Question: look at this image

see the white are below the grey... find me a cure
'''
<table border="0" cellpadding="0" cellspacing="0" height="30">
<tr>
<td>
<div class="mainmenu">
<ul>
<li class="li_nc"><a href="/" target="_self" >HOME</a></li>
<li class="li_hc"><a href="#" >PROGRAMS</a><ul class="ul_ch">
<li class="li_hc"><a href="#" >Engineering</a><ul class="ul_ch">
<li class="li_nc"><a href="#" >BEE ( Electronics 4 Years )</a></li>
<li class="li_nc"><a href="#" >BEE ( Tele Comm. 4 Years )</a></li>
<li class="li_nc"><a href="#" >BSE ( Software 4 Years )</a></li>
<li class="li_nc"><a href="#" >BCE (Computer 4 Years)</a></li>
</ul></li>
<li class="li_hc"><a href="#" >Management Sciences</a><ul class="ul_ch">
<li class="li_nc"><a href="#" >BBA ( Years )</a></li>
<li class="li_nc"><a href="#" >MBA ( 3 Years )</a></li>
<li class="li_nc"><a href="#" >MBA ( 2 1/2 Years )</a></li>
<li class="li_nc"><a href="#" >MBA ( 1 1/2 Years )</a></li>
<li class="li_nc"><a href="#" >MBA ( Weekend )</a></li>
<li class="li_nc"><a href="#" >MBA ( Pharma )</a></li>
<li class="li_nc"><a href="#" >Ph.D Management</a></li>
</ul></li>
<li class="li_hc"><a href="#" >Earth & Environmental Sciences</a><ul class="ul_ch">
<li class="li_nc"><a href="#" >BS ( Geology\Geophysics )</a></li>
<li class="li_nc"><a href="#" >MS ( Geology\Geophysics )</a></li>
<li class="li_nc"><a href="#" >MS ( Environmental Policy & Management )</a></li>
<li class="li_nc"><a href="#" >MS & Ph.D ( Environmental )</a></li>
</ul></li>
<li class="li_hc"><a href="#" >Professional Psychology</a><ul class="ul_ch">
<li class="li_nc"><a href="#" >BS ( 4 Years )</a></li>
<li class="li_nc"><a href="#" >PMD ( 1 Year )</a></li>
<li class="li_nc"><a href="#" >M. Phil ( 1-2 Years )</a></li>
<li class="li_nc"><a href="#" >Ph.D ( 2-3 Years )</a></li>
</ul></li>
<li class="li_hc"><a href="#" >Marine & Maritime Sciences</a><ul class="ul_ch">
<li class="li_nc"><a href="#" >MBA ( 1-5 Years )</a></li>
<li class="li_nc"><a href="#" >MBA ( Maritime 2-5 Years )</a></li>
<li class="li_nc"><a href="#" >MBA ( Maritime 3 Years )</a></li>
<li class="li_nc"><a href="#" >MSC ( Geophysics 2 Years )</a></li>
</ul></li>
<li class="li_nc"><a href="#" >Graduate & Applie Sciences</a></li>
<li class="li_hc"><a href="#" >Humanities & Social Sciences</a><ul class="ul_ch">
<li class="li_nc"><a href="#" >BSS ( 4 Years )</a></li>
</ul></li>
<li class="li_hc"><a href="#" >Medical & Dental Sciences</a><ul class="ul_ch">
<li class="li_nc"><a href="#" >MBBS ( 5 Years )</a></li>
</ul></li>
<li class="li_hc"><a href="#" >Legal Studies</a><ul class="ul_ch">
<li class="li_nc"><a href="#" >LLB ( 5 Years )</a></li>
</ul></li>
</ul></li>
<li class="li_hc"><a href="#" >ADMISSIONS</a><ul class="ul_ch">
<li class="li_nc"><a href="#" >General Info</a></li>
<li class="li_nc"><a href="#" >Eligibility</a></li>
<li class="li_nc"><a href="#" >Admissions Procedure</a></li>
<li class="li_nc"><a href="#" >Freshmen Orientation</a></li>
<li class="li_nc"><a href="#" >How To Apply ?</a></li>
<li class="li_nc"><a href="#" >Prospectus</a></li>
</ul></li>
<li class="li_hc"><a href="#" >ACADEMICS</a><ul class="ul_ch">
<li class="li_nc"><a href="#" >Semester System</a></li>
<li class="li_nc"><a href="#" >Examination System</a></li>
<li class="li_nc"><a href="#" >Course\Syllabus</a></li>
<li class="li_nc"><a href="#" >Faculty Evaluation</a></li>
<li class="li_nc"><a href="#" >Rules & Regulations</a></li>
<li class="li_nc"><a href="#" >Degree Recognition</a></li>
</ul></li>
<li class="li_hc"><a href="#" >FACILITIES</a><ul class="ul_ch">
<li class="li_nc"><a href="#" >Student Support Facilities</a></li>
<li class="li_nc"><a href="#" >Laboratories</a></li>
<li class="li_nc"><a href="#" >Computer Laboratories</a></li>
<li class="li_nc"><a href="#" >Audio & Visual Facilities</a></li>
<li class="li_nc"><a href="#" >Medical Services</a></li>
<li class="li_nc"><a href="#" >Security Services</a></li>
<li class="li_nc"><a href="#" >Sports Facilities</a></li>
<li class="li_nc"><a href="#" >Study & Excursion Trips</a></li>
<li class="li_nc"><a href="#" >Cafeterias & Dinning</a></li>
</ul></li>
<li class="li_hc"><a href="#" >FACULTY</a><ul class="ul_ch">
<li class="li_nc"><a href="#" >Islamabad Campus</a></li>
<li class="li_nc"><a href="#" >Karachi Campus</a></li>
</ul></li>
<li class="li_hc"><a href="#" >ABOUT</a><ul class="ul_ch">
<li class="li_nc"><a href="#" >History</a></li>
<li class="li_nc"><a href="#" >Board Of Governers</a></li>
<li class="li_nc"><a href="#" >Constituent Units</a></li>
<li class="li_nc"><a href="#" >Affiliated Units</a></li>
</ul></li>
<li class="li_nc"><a href="#" >CONTACT US</a></li>
<li class="li_nc"><a href="#" >VIRTUAL TOUR</a></li>
</ul>
</div>
</td>
</tr>
</table>
'''
Following is the CSS for this
'''
/* pull-down mainmenu css */
.mainmenu{
float : left;
width : 100%;
height : 30;
padding: 0;
margin-bottom:0;
margin-top:0;
margin-left:0;
margin-right:0;
border-width:0;
}
.mainmenu ul {
float: left;
width: 100%;
list-style: none;
line-height: 1;
color:#e0e0e0;
background: #474747;
padding: 0;
border: solid transparent;
border-width: 1px 0;
margin: 0 0 1em 0;
}
.mainmenu a, .mainmenu a:visited
{
display: block;
font-family:calibri;
font-size:13px;
font-weight:normal;
font-style:normal;
text-decoration:underline;
color: #e0e0e0;
text-decoration: none;
padding: 1em 1em;
}
.mainmenu ul ul a{
width:100%;
height:100%;
}
.mainmenu ul a{
width:1%;
}
.mainmenu li {
float: left;
margin:0;
padding:0;
}
.mainmenu ul li
{
float:left; position:relative;
}
.mainmenu ul li a
{
white-space:nowrap;
}
.mainmenu li ul {
position: absolute;
left: -999em;
height: auto;
width:15em;
background: #474747;
font-weight: normal;
border-width: 1px;
margin: 0;
}
.mainmenu li li {
width:15em ;
}
.mainmenu li li a{
width:13em ;
}
.mainmenu li ul {
margin: 0;
}
.mainmenu li ul ul {
margin: -2.8em 0 0 13.5em;
}
.ul_ch,
.mainmenu li:hover ul ul,
.mainmenu li li:hover ul ul,
.mainmenu li li li:hover ul ul,
.mainmenu li li li li:hover ul ul,
.mainmenu li li li li li:hover ul ul
{
left: -999em;
}
.mainmenu li:hover ul,
.mainmenu li li:hover ul,
.mainmenu li li li:hover ul,
.mainmenu li li li li:hover ul,
.mainmenu li li li li li:hover ul
{
left: auto;
}
.mainmenu li:hover>ul.ul_ch
{
left: auto;
}
.mainmenu li:hover{
background: #0552a7;
}
.mainmenu li:hover a,.mainmenu li:hover a:visited,.mainmenu li:hover a:hover,.mainmenu li a:hover{
color:#e0e0e0;
}
.mainmenu li:hover li a, .mainmenu li li:hover li a,
.mainmenu li li li:hover li a, .mainmenu li li li li:hover li a,
.mainmenu li:hover li a:visited, .mainmenu li li:hover li a:visited,
.mainmenu li li li:hover li a:visited, .mainmenu li li li li:hover li a:visited
{
color:#e0e0e0;
}
.mainmenu li li:hover, .mainmenu li li li:hover,
.mainmenu li li li li:hover , .mainmenu li li li li li:hover , .mainmenu li li li li li li:hover
{
background: #0552a7;
z-index:9999;
}
.mainmenu li li:hover a,.mainmenu li li li:hover a,
.mainmenu li li li li:hover a, .mainmenu li li li li li:hover a
{
color: #e0e0e0;
}
.mainmenu ul ul a, .mainmenu ul ul a:visited,
.mainmenu li li a, .mainmenu li li a:visited
{
color: #e0e0e0;
}
.mainmenu ul ul a:hover,
.mainmenu li:hover li:hover a,.mainmenu li:hover li:hover a:visited ,
.mainmenu li:hover li:hover li:hover a,.mainmenu li:hover li:hover li:hover a:visited,
.mainmenu li:hover li:hover li:hover li:hover a,.mainmenu li:hover li:hover li:hover li:hover a:visited ,
.mainmenu li:hover li:hover li:hover li:hover li:hover a,.mainmenu li:hover li:hover li:hover li:hover li:hover a:visited,
.mainmenu li:hover li:hover li:hover li:hover li:hover li:hover a,.mainmenu li:hover li:hover li:hover li:hover li:hover li:hover a:visited{
color: #e0e0e0;
}
.mainmenu li:hover li:hover li a,.mainmenu li:hover li:hover li a:visited ,
.mainmenu li:hover li:hover li:hover li a,.mainmenu li:hover li:hover li:hover li a:visited,
.mainmenu li:hover li:hover li:hover li:hover li a,.mainmenu li:hover li:hover li:hover li:hover li a:visited,
.mainmenu li:hover li:hover li:hover li:hover li:hover li a,.mainmenu li:hover li:hover li:hover li:hover li:hover li a:visited{
color: #e0e0e0;
}
/* end of mainmenu css */
'''
this is a CSS Menu which i generated from a tool called ... i have posted the complete CSS and HTML please solve
NOTE: the solution must not take away the formatting of the menu that you see in the image above
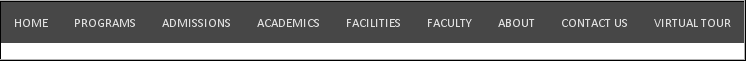
Answer: It is dificult to say what is going on w/o ability to inspect stuff with Firebug, but looking and the code you sent:
'''
.mainmenu ul {
..snip..
margin: 0 0 1em 0;
..snip..
}
'''
This rule is applying 1em margin on the bottom, change it to: 'margin:0' and you should be fine.
next time instead of adding your answers with more information about your problem just modify your question. This is not a forum!